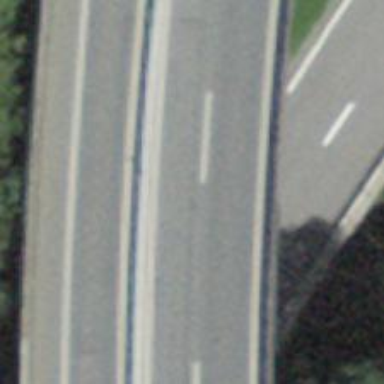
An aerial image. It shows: Motorway bridge with asphalt surface.